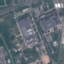
Label: Industrial